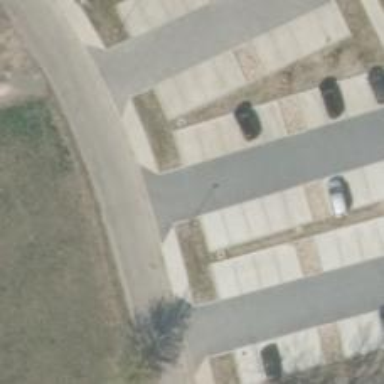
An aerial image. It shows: Asphalt parking aisle road for service vehicles.